Question: My question is in the following.
here is my raw data:
'''
type,com,year,month,value
A,CH,2016,1,0
A,CH,2016,2,0
A,CH,2016,3,0
A,CH,2016,4,0
A,CH,2016,5,0
A,CH,2016,6,0
A,CH,2016,7,0
A,CH,2016,8,0
A,CH,2016,9,453128
A,CH,2016,10,868256
A,CH,2016,11,<PHONE>
A,CH,2016,12,650912
B,CH,2016,1,0
B,CH,2016,2,0
B,CH,2016,3,0
B,CH,2016,4,0
B,CH,2016,5,0
B,CH,2016,6,61273
B,CH,2016,7,27711
B,CH,2016,8,161780
B,CH,2016,9,48889
B,CH,2016,10,72805
B,CH,2016,11,131466
B,CH,2016,12,73756
C,CH,2016,1,0
C,CH,2016,2,0
C,CH,2016,3,0
C,CH,2016,4,0
C,CH,2016,5,0
C,CH,2016,6,0
C,CH,2016,7,0
C,CH,2016,8,2200
C,CH,2016,9,111384
C,CH,2016,10,28758
C,CH,2016,11,21161
C,CH,2016,12,0
'''
I use it to plot a line graph with .
The code is:
'''
test <- read.csv("test.csv", header = T)
test_list <- split(test, test$type)
Rplot <- ggplot(test_list$A, aes(x=month, y=value, col=com))+geom_line()
Rplot
'''

My question:
how to let my x-axis to display like (1,2,3....,12)?
and how can I combine and showing on x-axis at the same time.(Jan2016, Feb2016,.....) or (2016/1, 2016/2,.....)
very appreciate.
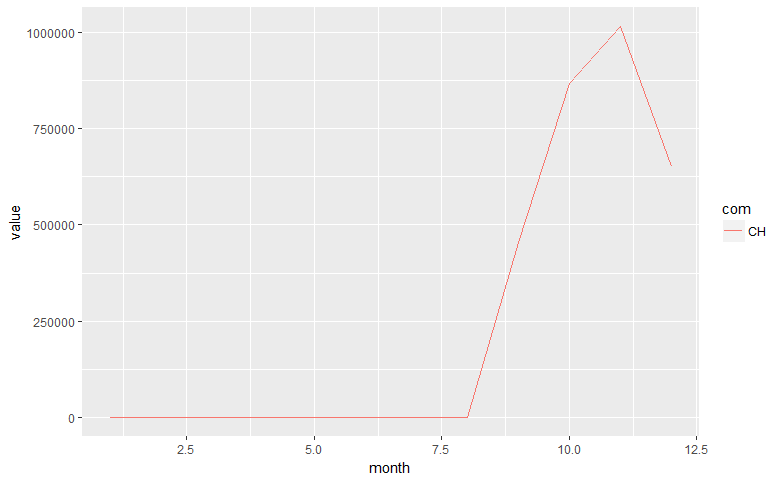
Answer: Create 'date_label' column as 'Date' class in the dataframe using 'ymd()' from 'lubridate' package.
'''
library( 'lubridate' )
test_list <- lapply( test_list, function( x ) {
x$date_label <- ymd( paste( x$year, month.abb[ x$month ], 01, sep = "-"))
x
})
'''
'scale_x_date()'
'''
# 1. date_labels = "%Y/%m" - 2016/01
# 2. date_labels = "%m" - 01
# 3. date_labels = "%b %Y" - Jan 2016
library( 'ggplot2' )
ggplot( data = test_list$A, aes( x = date_label, y = value, color = com, group = com ) ) +
geom_line( size = 3 ) +
scale_x_date(name = "month",
date_labels = "%m",
date_breaks = "1 month" )
'''
<URL>
'''
ggplot( data = test_list$A, aes( x = date_label, y = value, group = com, color = com ) ) +
geom_line( size = 3 ) +
theme( axis.text.x = element_text( angle = 45, hjust = 1 )) +
scale_x_date(name = "month_year",
date_labels = "%b %Y",
date_breaks = "1 month" )
'''
<URL>